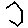
Label: hexagon